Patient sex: M
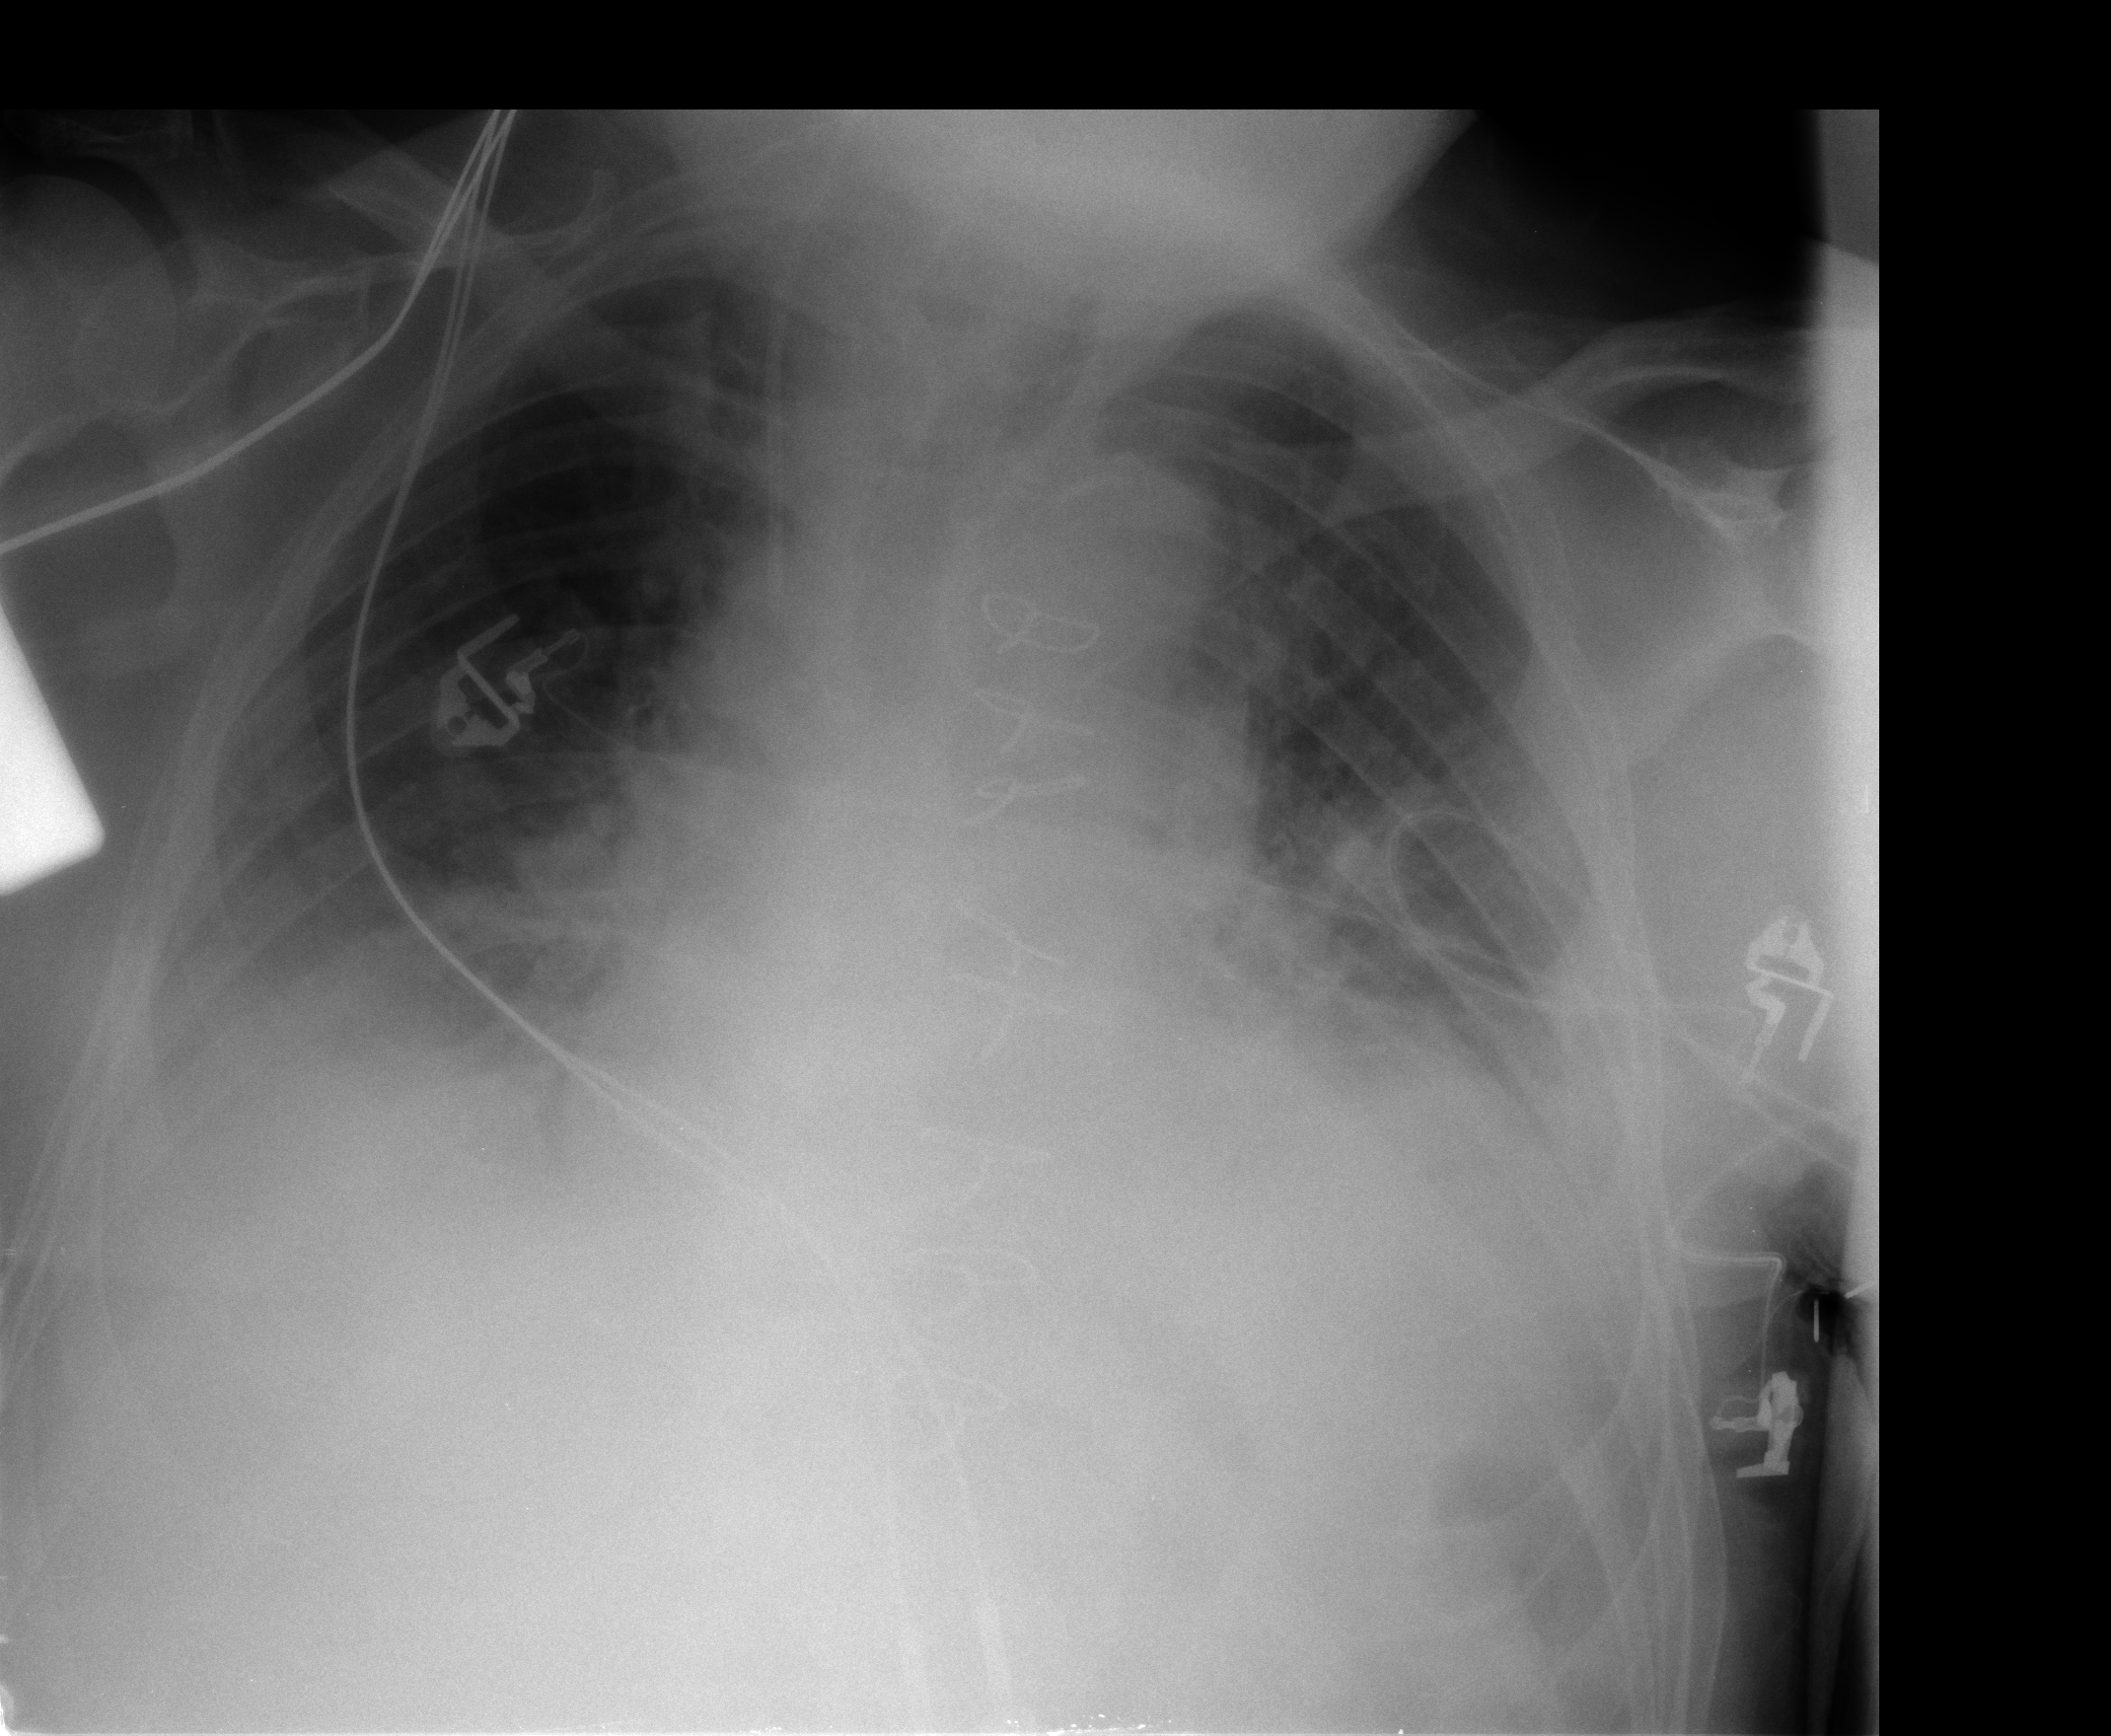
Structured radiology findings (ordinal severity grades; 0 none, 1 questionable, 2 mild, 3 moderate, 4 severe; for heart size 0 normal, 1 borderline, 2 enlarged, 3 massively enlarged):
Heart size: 2
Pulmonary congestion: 2
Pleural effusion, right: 2
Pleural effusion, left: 2
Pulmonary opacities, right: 0
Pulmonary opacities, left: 1
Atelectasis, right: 2
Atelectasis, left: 2